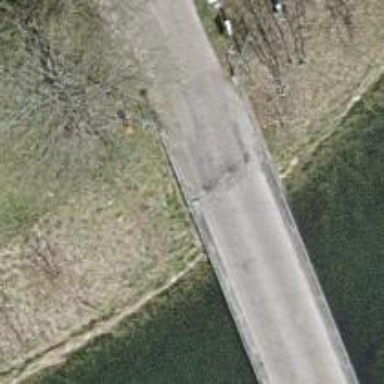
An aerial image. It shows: Unclassified road with asphalt surface. There is bridge along the road and no sidewalk.